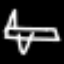
Label: airplane